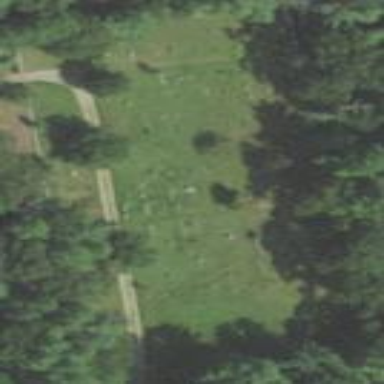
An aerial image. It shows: Cemetery that holds historical significance.